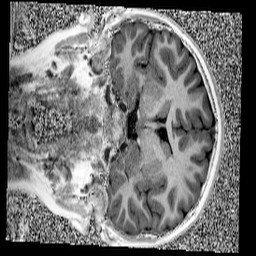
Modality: UNIT1
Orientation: coronal
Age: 9
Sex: male
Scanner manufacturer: siemens
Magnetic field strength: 3 T
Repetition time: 4 s
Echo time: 0.00299 s